Aerial crown-view tile of a tropical tree (Barro Colorado Island, Panama), acquired 20250512:
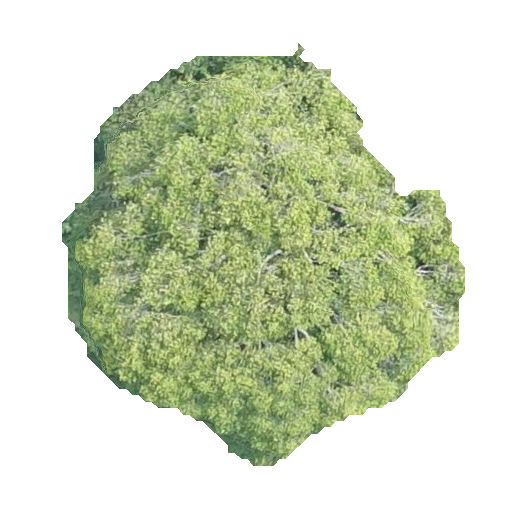
Species: Guatteria lucens
GBIF accepted scientific name: Guatteria lucens
Crown area: 167.688 m²